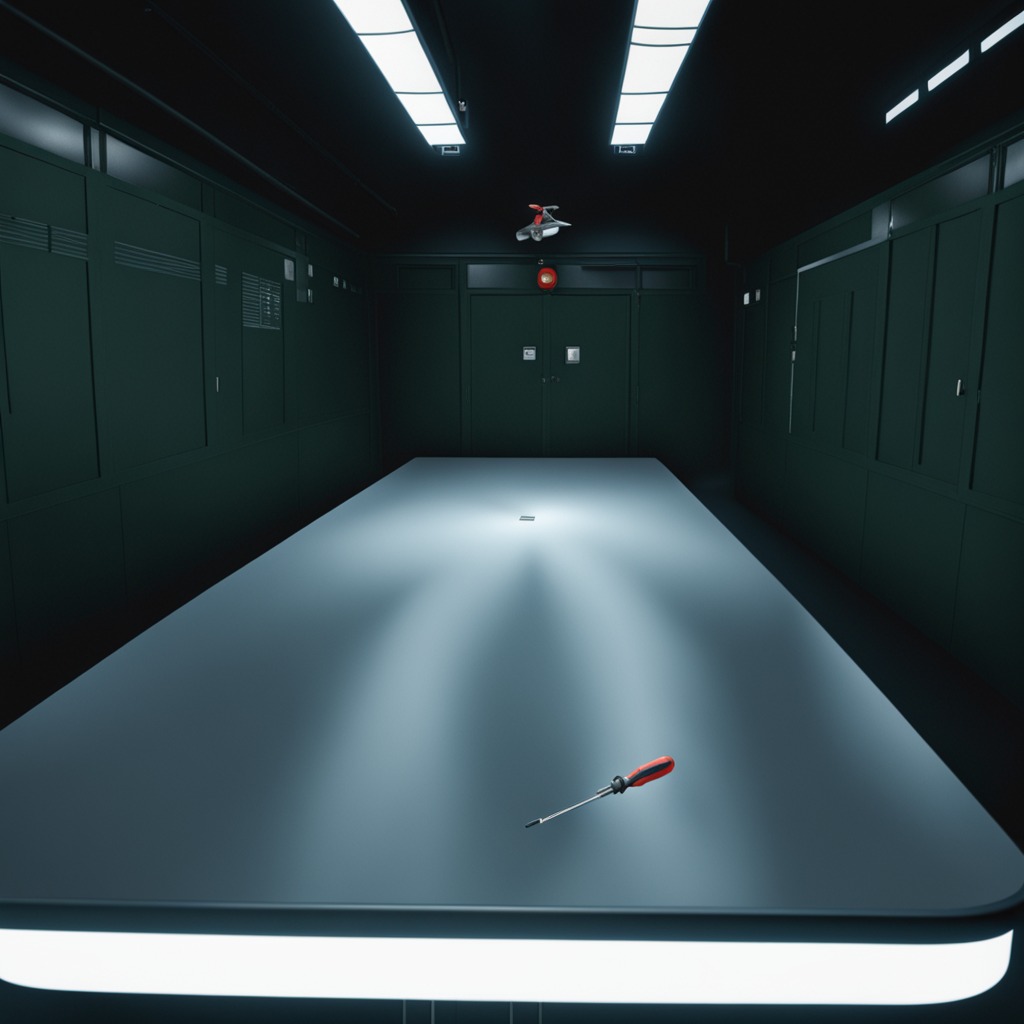
A screwdriver is lying on the clean empty table in a railway signal maintenance room.